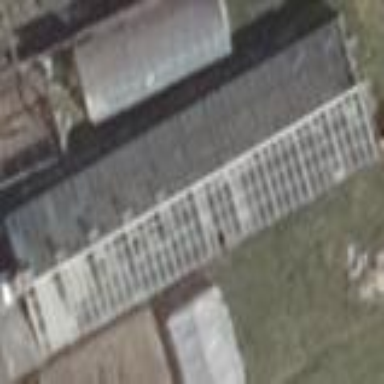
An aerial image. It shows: Greenhouse.